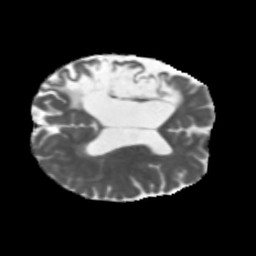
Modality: MD
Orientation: axial
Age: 46
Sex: male
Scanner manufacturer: siemens
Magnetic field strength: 3 T
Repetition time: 5.47 s
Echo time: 0.0854 s